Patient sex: M
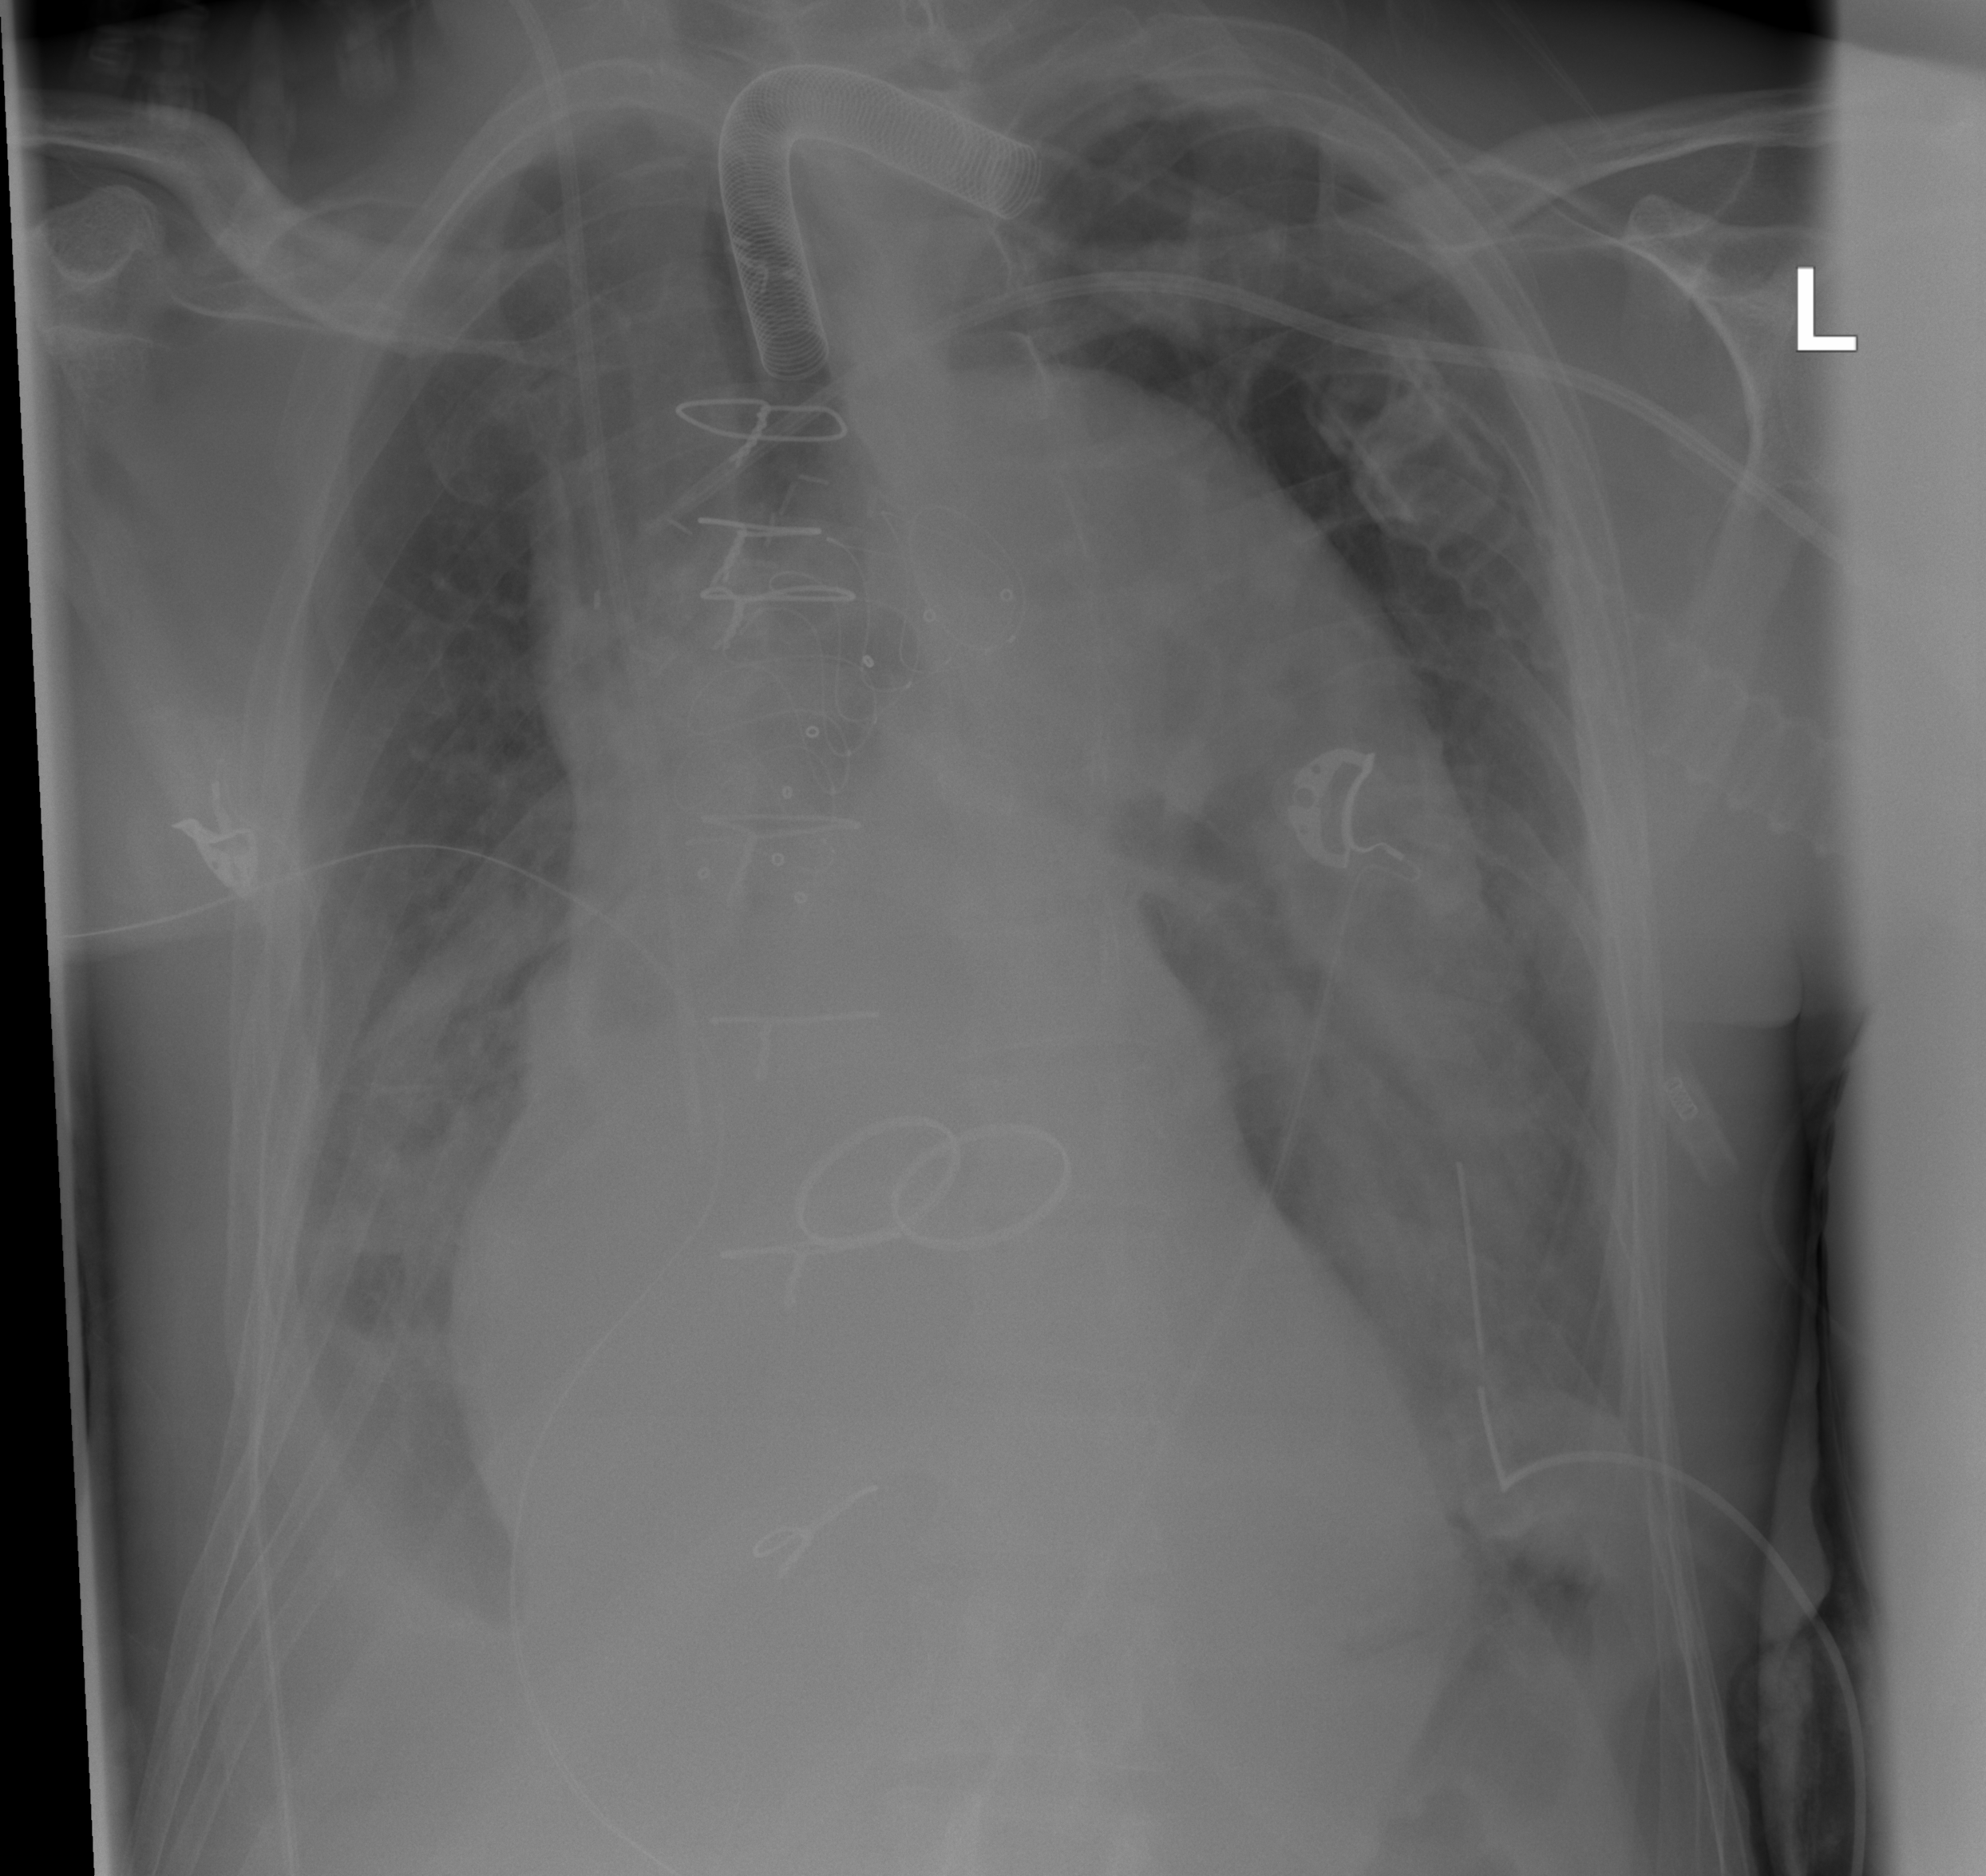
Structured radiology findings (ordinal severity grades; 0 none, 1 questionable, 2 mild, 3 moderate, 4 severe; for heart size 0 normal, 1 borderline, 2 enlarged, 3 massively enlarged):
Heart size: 2
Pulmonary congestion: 2
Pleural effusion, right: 2
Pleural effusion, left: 2
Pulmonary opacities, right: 2
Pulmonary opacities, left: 0
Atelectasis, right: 2
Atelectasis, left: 2